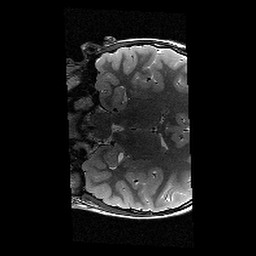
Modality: T2w
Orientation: coronal
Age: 11
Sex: male
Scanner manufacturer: siemens
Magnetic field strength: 3 T
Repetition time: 9.23 s
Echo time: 0.067 s